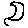
Label: moon